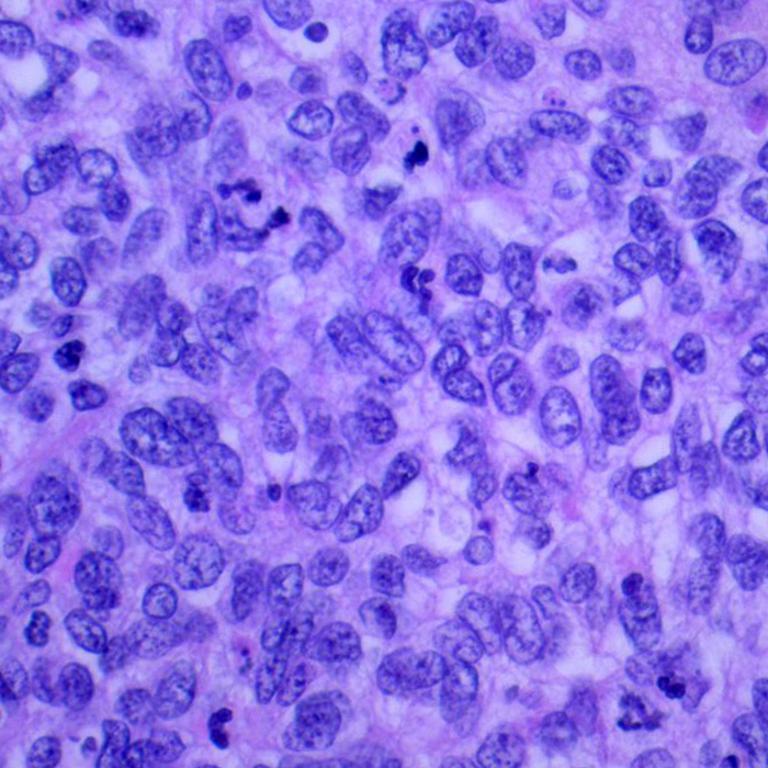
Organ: lung
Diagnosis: squamous carcinomas